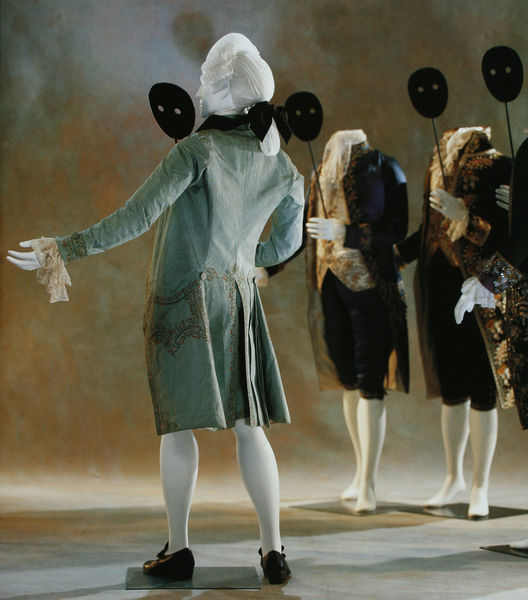
Titel: Herrenanzug (Habit à la francaise)
Standort: Kyoto (Japan)
Institution: Kyoto Costume Institute
Schlagwörter: blau, gemälde, hand, mann, schatten, umhang, weiß, frauen, grün, menschen, bunt, elegant, frau, handschuh, handschuhe, kleider, licht, männer, rücken, schwarz, tuch, herren, mode, rock, schleife, anzug, anzüge, hose, jacke, wand, arm, augen, barock, diener, falten, halten, kleidung, kragen, samt, spitze, stehen, ärmel, hände, boden, bestickt, figur, gold, haare, kostüm, mantel, stickerei, stoff, rokkoko, aufführung, oper, tanzen, theater, knopf, kontrast, locken, rokoko, seide, skulptur, beine, hellblau, perücke, farbig, füße, japan, rückenansicht, modell, venedig, ballett, haltung, schuhe, stab, hosen, inszenierung, figuren, frack, bordüre, dunkelblau, falte, maskerade, zopf, halstuch, verzierung, robe, platte, edel, rüsche, rüschen, schoß, knöpfe, gehrock, weste, foto, fotografie, photographie, strümpfe, barfuss, antike, maske, hinten, rückenfigur, manschetten, tasche, schuh, brokat, puppe, puppen, photo, rückansicht, stäbe, männlich, strumpfhose, florenz, binde, kostüme, kniebundhose, kniestrümpfe, strumpfhosen, kniebundhosen, museum, spitzenmanschetten, livree, schnallenschuhe, taschen, westen, haarschleife, gewebe, perücken, textil, verstecken, fotographie, gamaschen, objekt, karneval, kopflos, mäner, pferdeschwanz, verziehrung, perrücke, knop, mozart, maskenball, masken, mozartzopf, kniehosen, schaufensterpuppe, kyoto, phantom, mannn, goldfaden, hosenrock, stickerrei, bokkoko, harschleife, herrenmantel, maskeball, maskenballkleidung, männermaskenballkleidung, parücke, schufe, kopfe, veneedig, kopflose männer, verstekcen, stabmaske, arm ärmel, kompflos, mozard